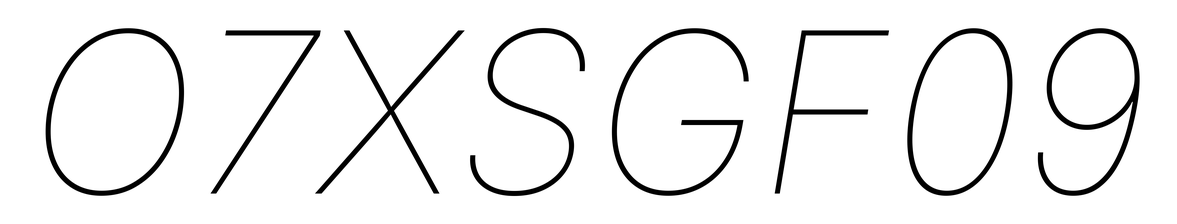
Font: Inter-Italic_Thin_Italic